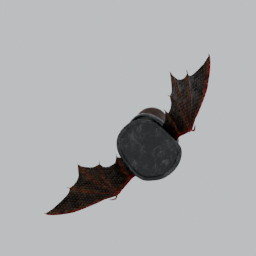
Label: people